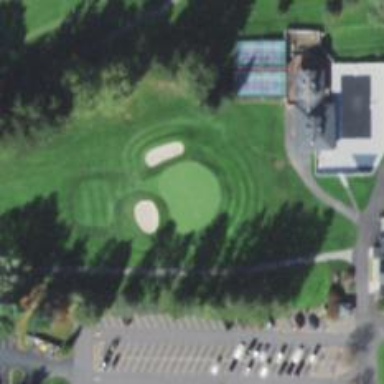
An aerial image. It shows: View of golf hole.